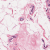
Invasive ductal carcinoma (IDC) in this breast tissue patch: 0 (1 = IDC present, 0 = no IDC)